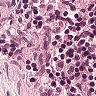
Metastatic tissue present: no